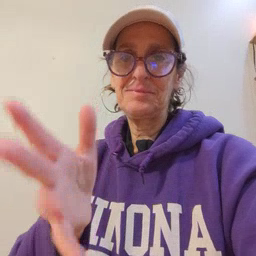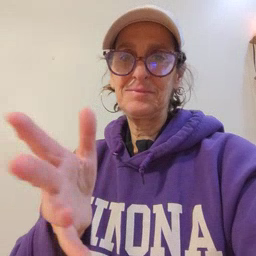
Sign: grandma